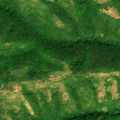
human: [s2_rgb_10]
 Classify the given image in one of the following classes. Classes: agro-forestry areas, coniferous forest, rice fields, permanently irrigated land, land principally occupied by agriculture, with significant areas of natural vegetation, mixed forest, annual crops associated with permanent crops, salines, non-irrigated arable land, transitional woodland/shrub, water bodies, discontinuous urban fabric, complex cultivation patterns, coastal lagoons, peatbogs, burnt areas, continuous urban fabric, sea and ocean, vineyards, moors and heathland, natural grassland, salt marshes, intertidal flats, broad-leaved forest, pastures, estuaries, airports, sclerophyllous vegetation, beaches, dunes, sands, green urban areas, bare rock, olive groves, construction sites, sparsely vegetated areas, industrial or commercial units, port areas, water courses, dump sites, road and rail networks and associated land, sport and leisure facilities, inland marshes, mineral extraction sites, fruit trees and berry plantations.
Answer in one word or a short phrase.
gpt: complex cultivation patterns, broad-leaved forest, transitional woodland/shrub